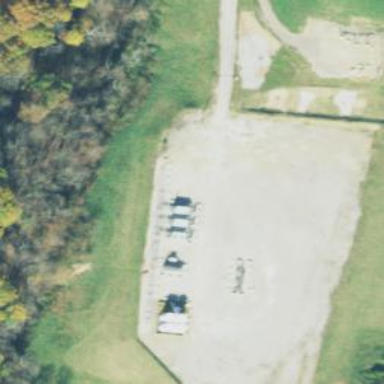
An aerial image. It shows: Industrial area dedicated to fracking.